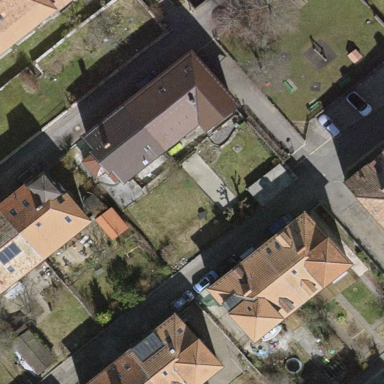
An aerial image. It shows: Residential garden.